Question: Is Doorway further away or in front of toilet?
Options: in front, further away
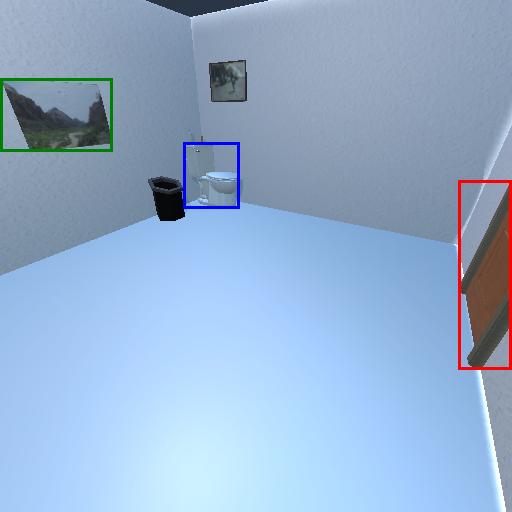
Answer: in front